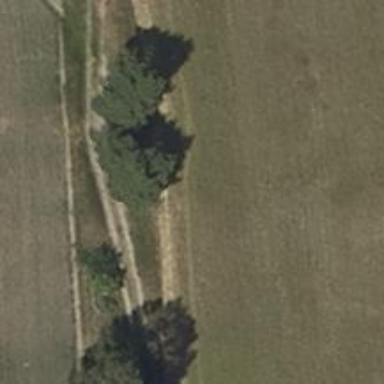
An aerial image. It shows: Deciduous tree with broadleaved leaves.